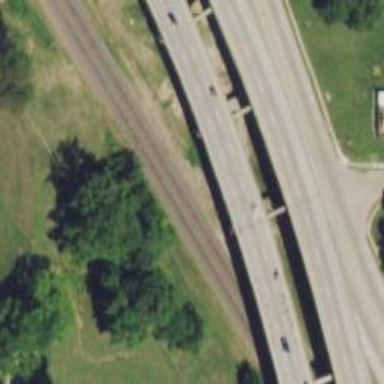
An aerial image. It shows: Viaduct bridge over motorway.